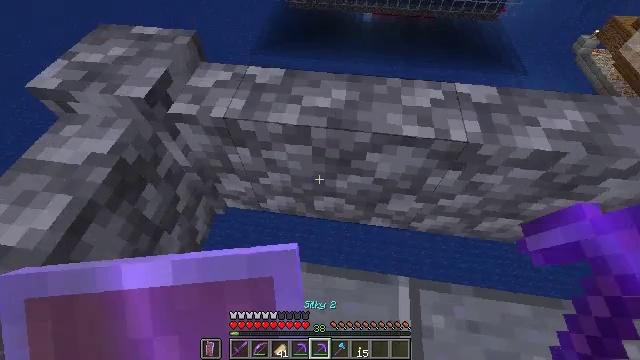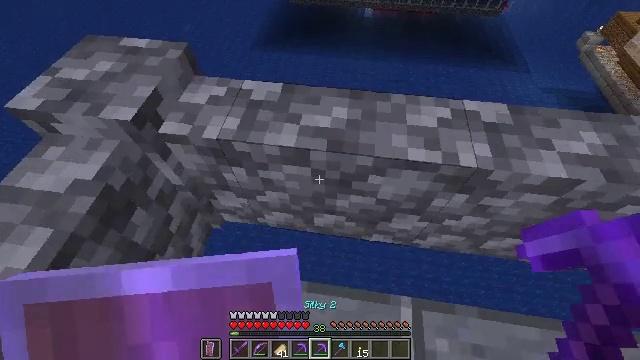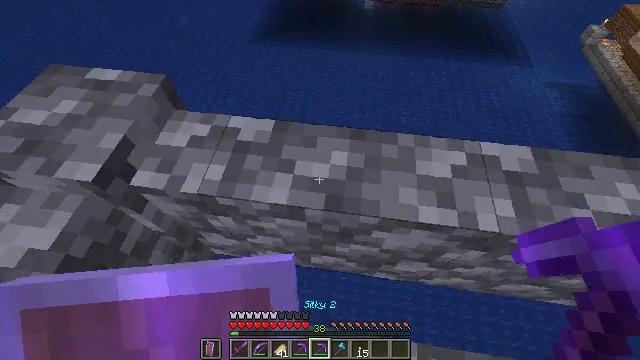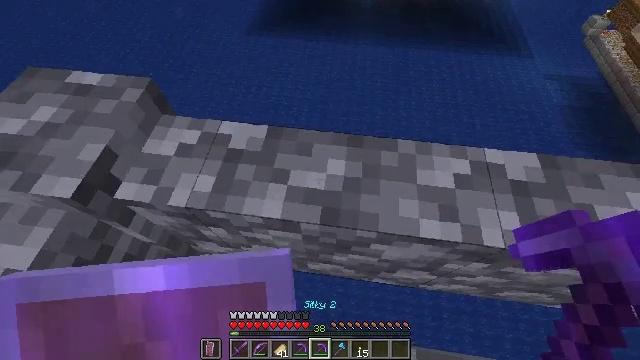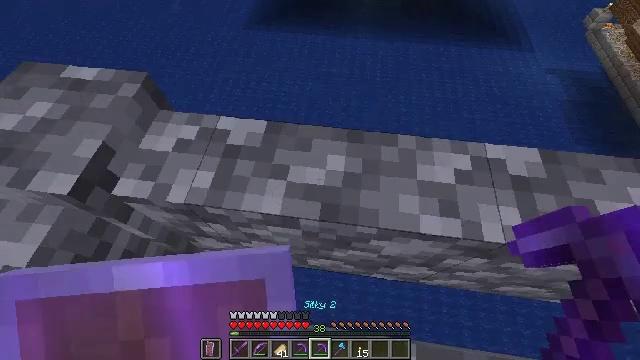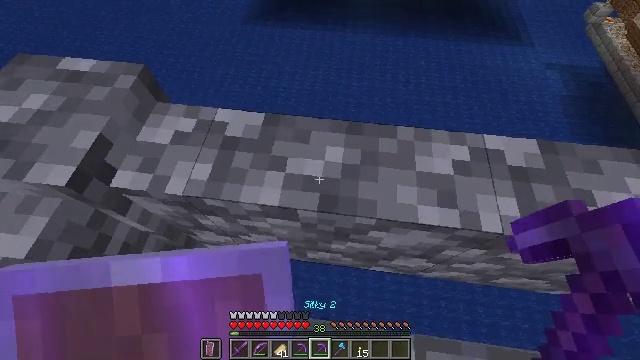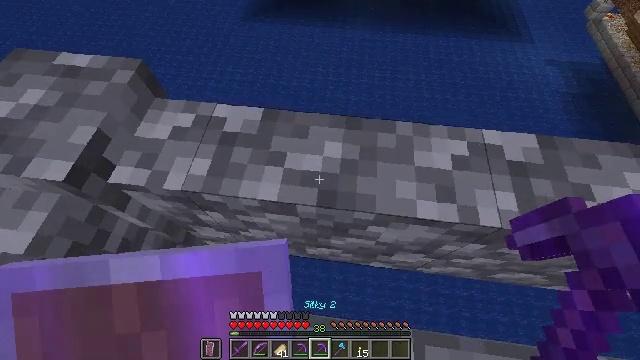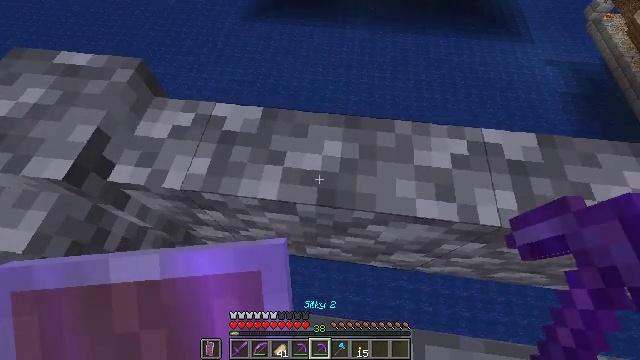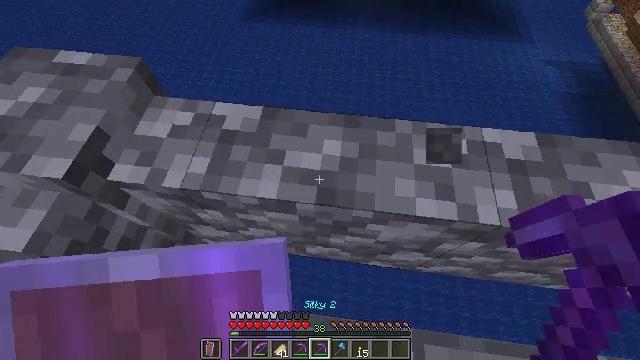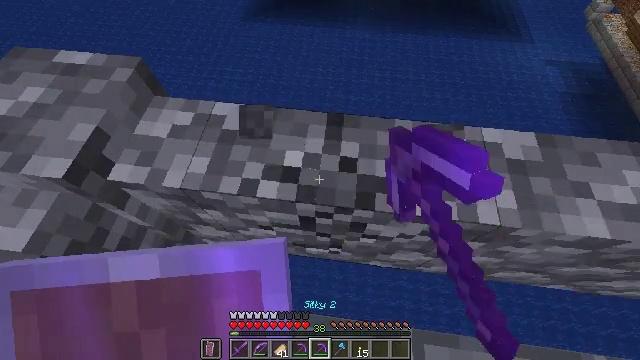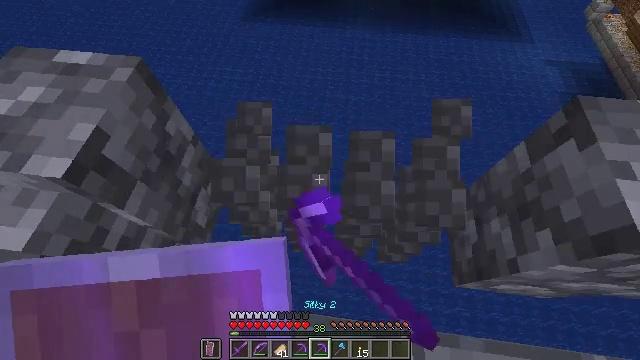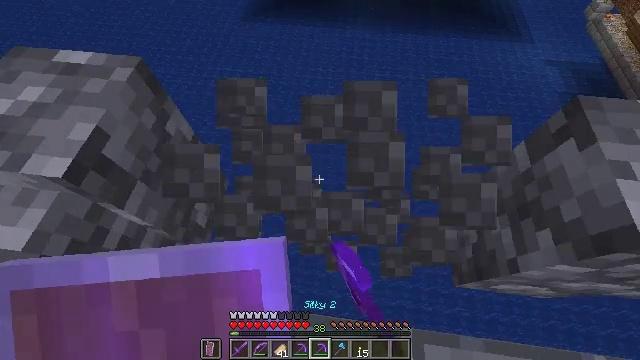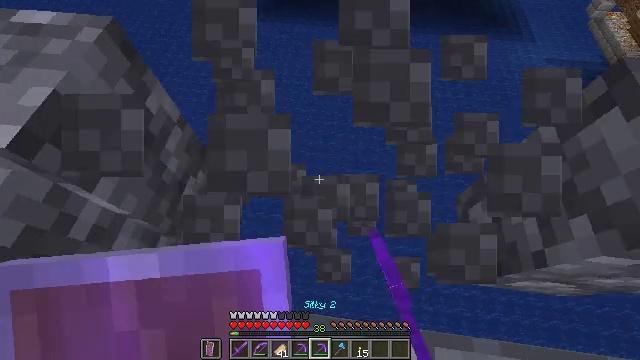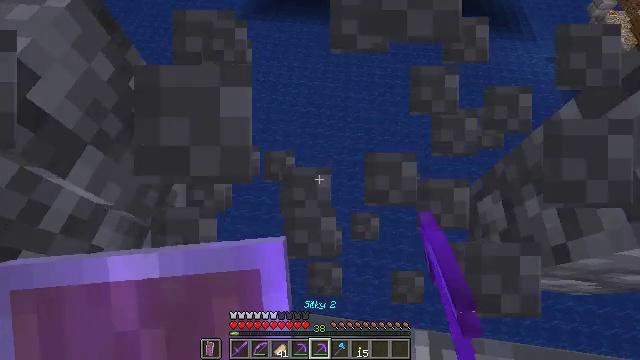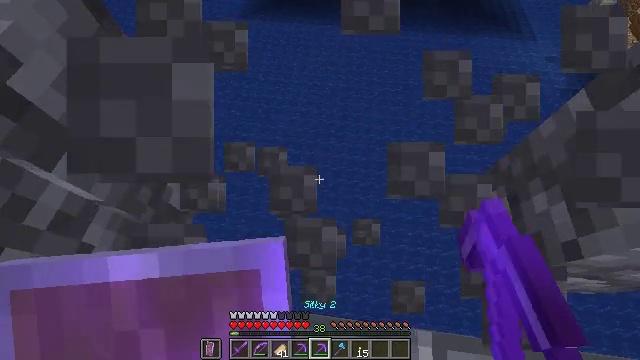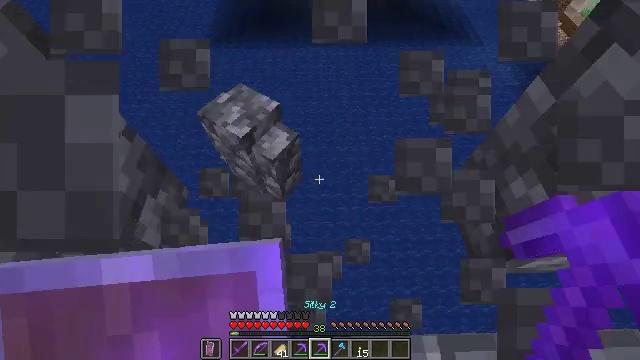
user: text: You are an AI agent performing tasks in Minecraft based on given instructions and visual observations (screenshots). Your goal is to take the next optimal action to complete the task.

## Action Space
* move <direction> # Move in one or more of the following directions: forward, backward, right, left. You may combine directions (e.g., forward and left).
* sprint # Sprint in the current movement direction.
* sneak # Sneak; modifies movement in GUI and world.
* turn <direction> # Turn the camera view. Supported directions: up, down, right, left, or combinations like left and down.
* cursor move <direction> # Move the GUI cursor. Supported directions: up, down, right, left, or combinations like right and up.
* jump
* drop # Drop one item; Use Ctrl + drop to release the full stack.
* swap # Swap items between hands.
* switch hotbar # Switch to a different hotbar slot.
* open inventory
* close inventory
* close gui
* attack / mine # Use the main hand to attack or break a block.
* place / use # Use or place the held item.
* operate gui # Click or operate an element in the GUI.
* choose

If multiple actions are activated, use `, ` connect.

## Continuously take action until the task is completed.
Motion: motion action
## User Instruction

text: Gather cobblestone wall segments.
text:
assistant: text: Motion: move forward
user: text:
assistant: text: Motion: turn down
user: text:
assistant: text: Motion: turn down
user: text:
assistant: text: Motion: turn down
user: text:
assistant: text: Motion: no_op
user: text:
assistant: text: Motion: no_op
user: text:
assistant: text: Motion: no_op
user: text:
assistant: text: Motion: attack / mine
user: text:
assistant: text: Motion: attack / mine
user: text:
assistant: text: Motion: attack / mine
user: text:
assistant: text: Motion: sneak, attack / mine
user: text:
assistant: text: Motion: sneak, attack / mine
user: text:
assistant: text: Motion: sneak, attack / mine
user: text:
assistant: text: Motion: sneak, attack / mine
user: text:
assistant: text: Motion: sneak, turn right and up, attack / mine
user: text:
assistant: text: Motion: sneak, turn right and up, attack / mine
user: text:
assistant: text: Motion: sneak, turn right and up, attack / mine
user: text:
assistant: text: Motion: sneak, turn right and up, attack / mine
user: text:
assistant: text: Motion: move forward, sneak, turn right and up, attack / mine
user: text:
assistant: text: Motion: move forward, sneak, turn right and up, attack / mine
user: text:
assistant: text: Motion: move forward, sneak, turn right and up, attack / mine
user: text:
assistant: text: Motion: move forward, sneak, turn right and up, attack / mine
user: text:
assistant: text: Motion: move forward, sneak, turn right and up, attack / mine
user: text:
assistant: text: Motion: move forward, sneak, attack / mine
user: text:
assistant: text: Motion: move forward, sneak, attack / mine
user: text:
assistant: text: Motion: move forward, sneak, attack / mine
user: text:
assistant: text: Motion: move forward, sneak, attack / mine
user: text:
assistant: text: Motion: move forward, sneak, attack / mine
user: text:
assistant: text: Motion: move forward, sneak, turn right, attack / mine
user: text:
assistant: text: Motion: move forward, sneak, attack / mine